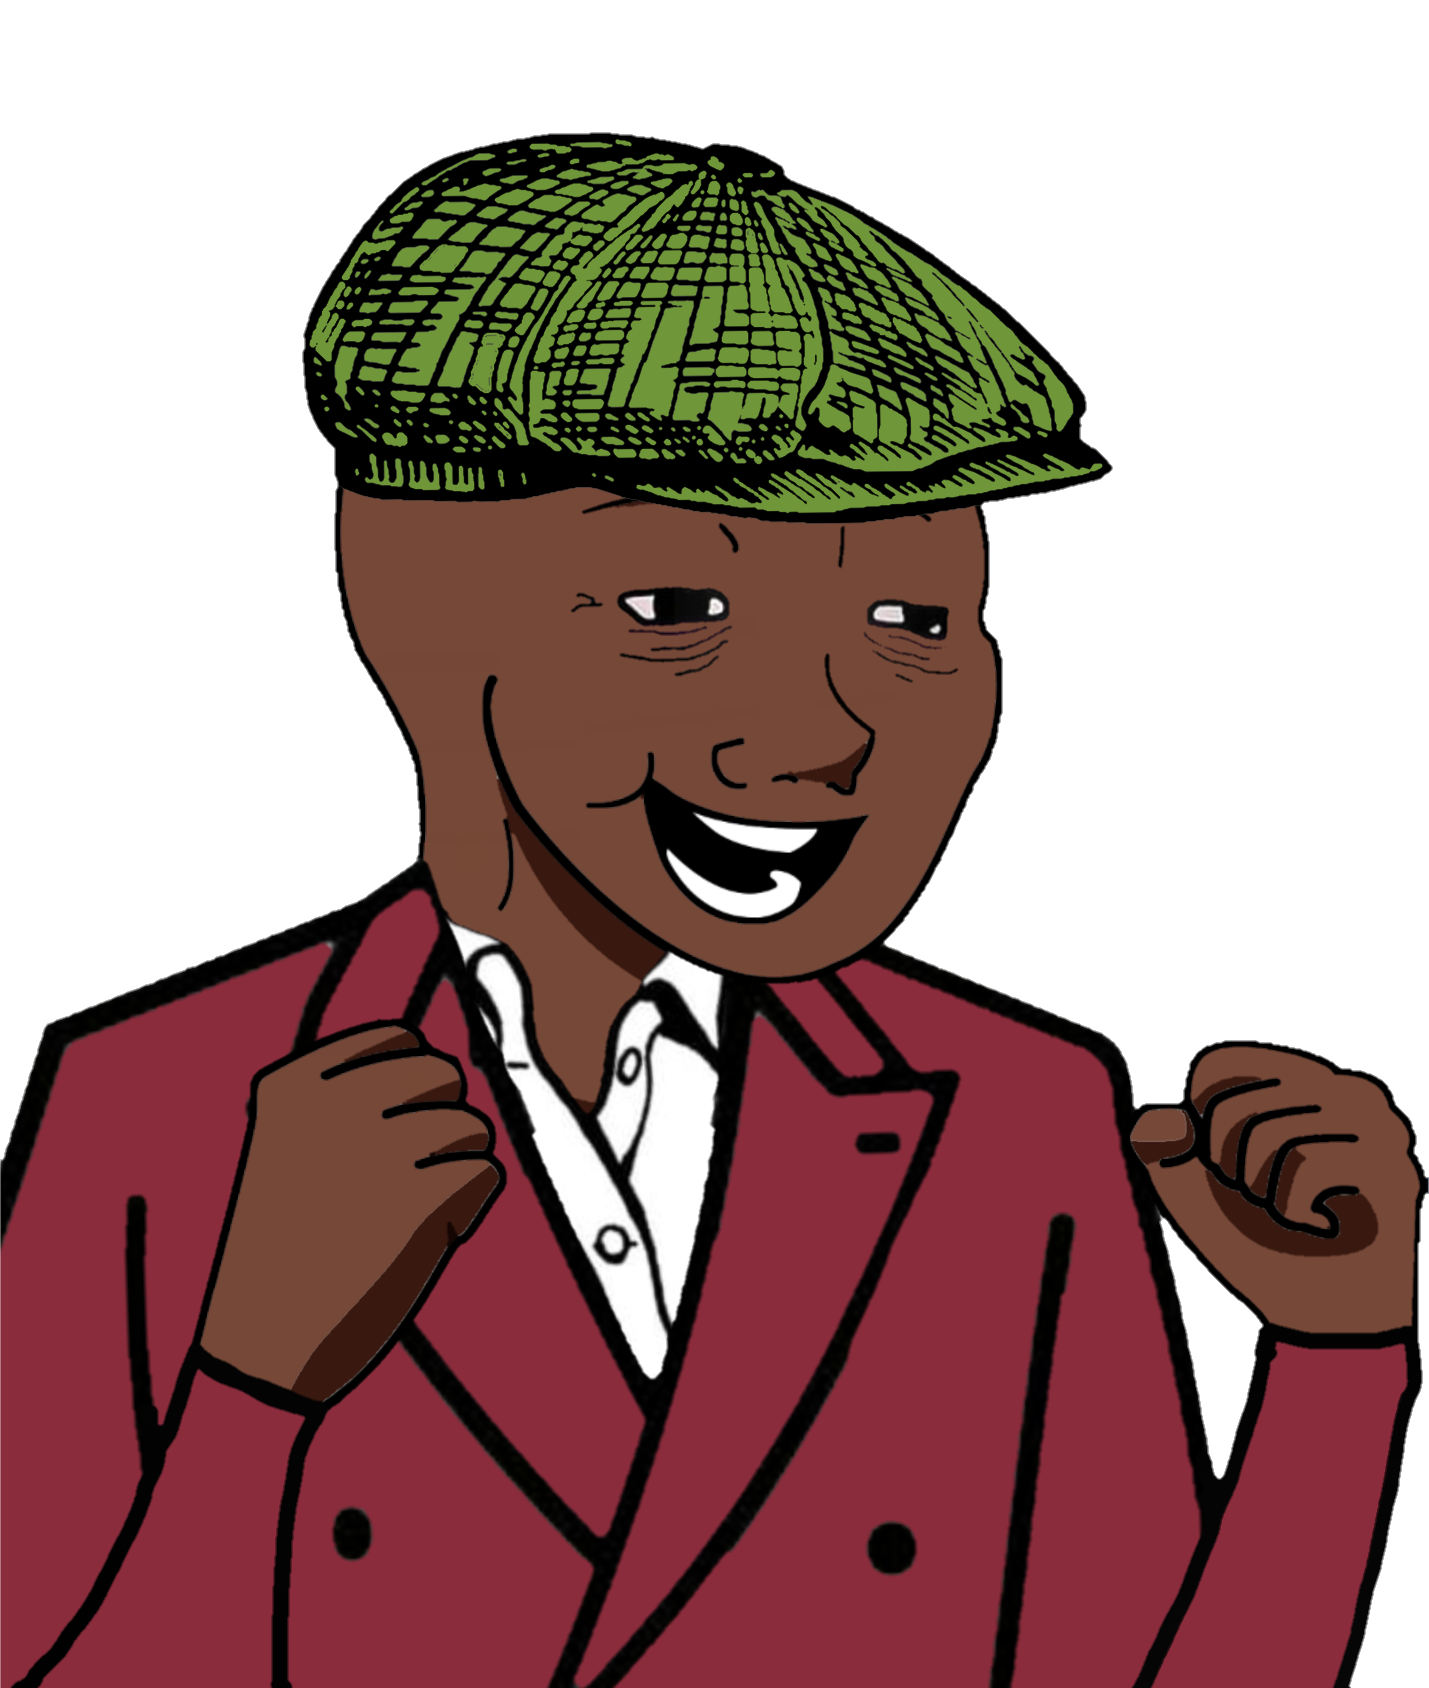
Label: 5_Bloomer